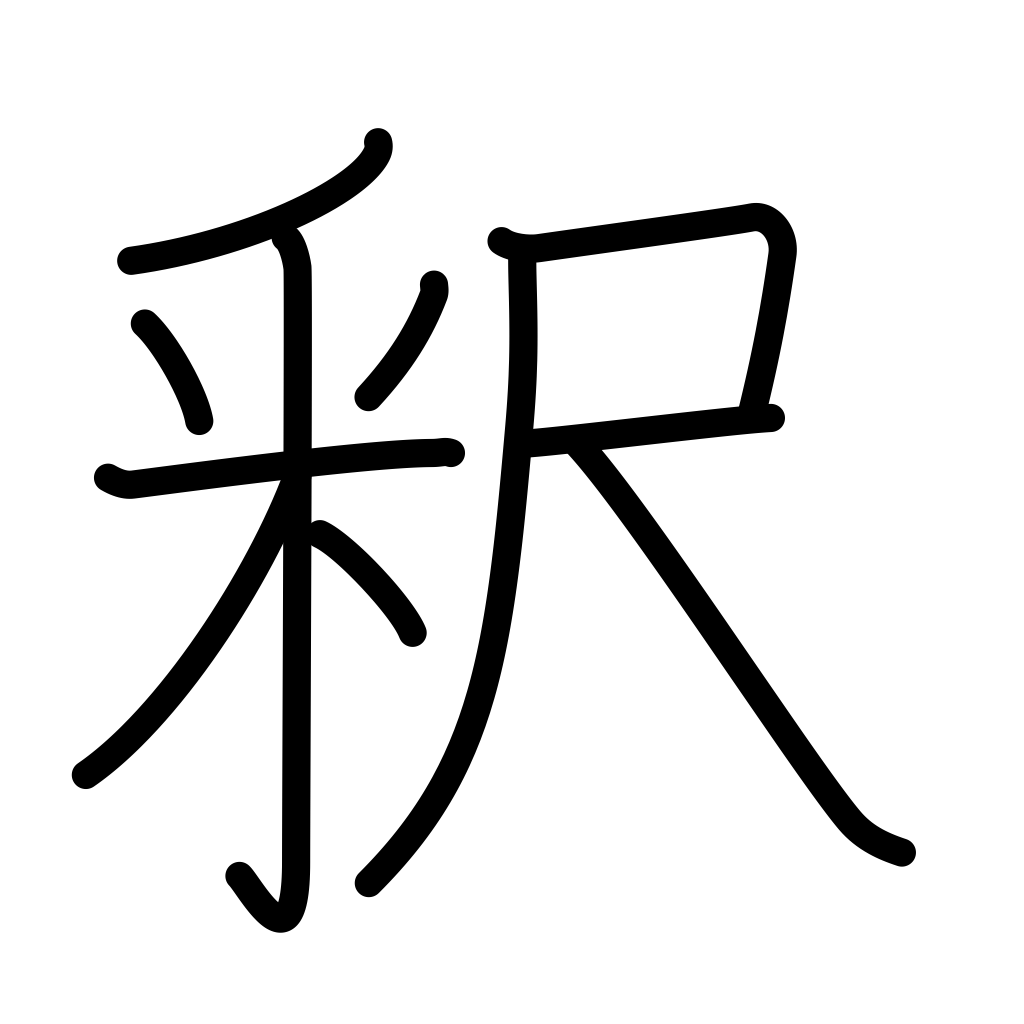
Meaning: explanation